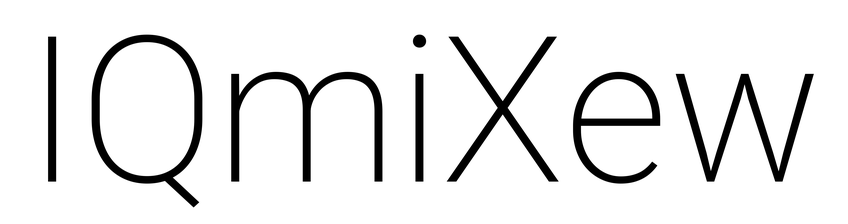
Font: Roboto_ExtraLight